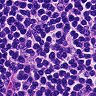
Metastatic tissue present: no